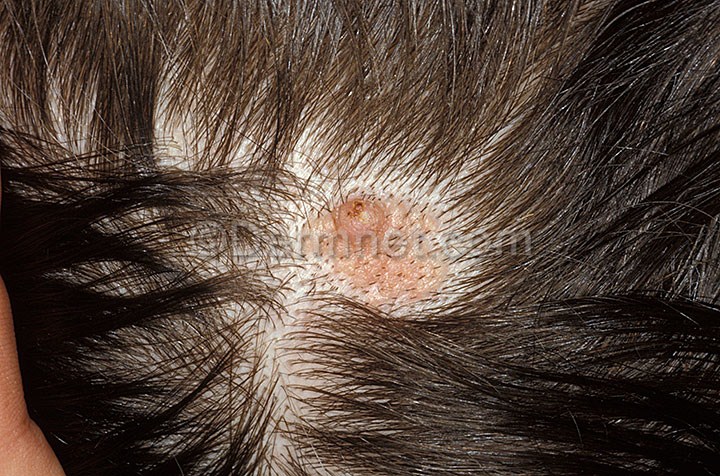
Disease: Seborrheic Keratoses and other Benign Tumors